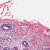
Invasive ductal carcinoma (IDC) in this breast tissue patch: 0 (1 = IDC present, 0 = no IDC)